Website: crate-barrel
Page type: gifting
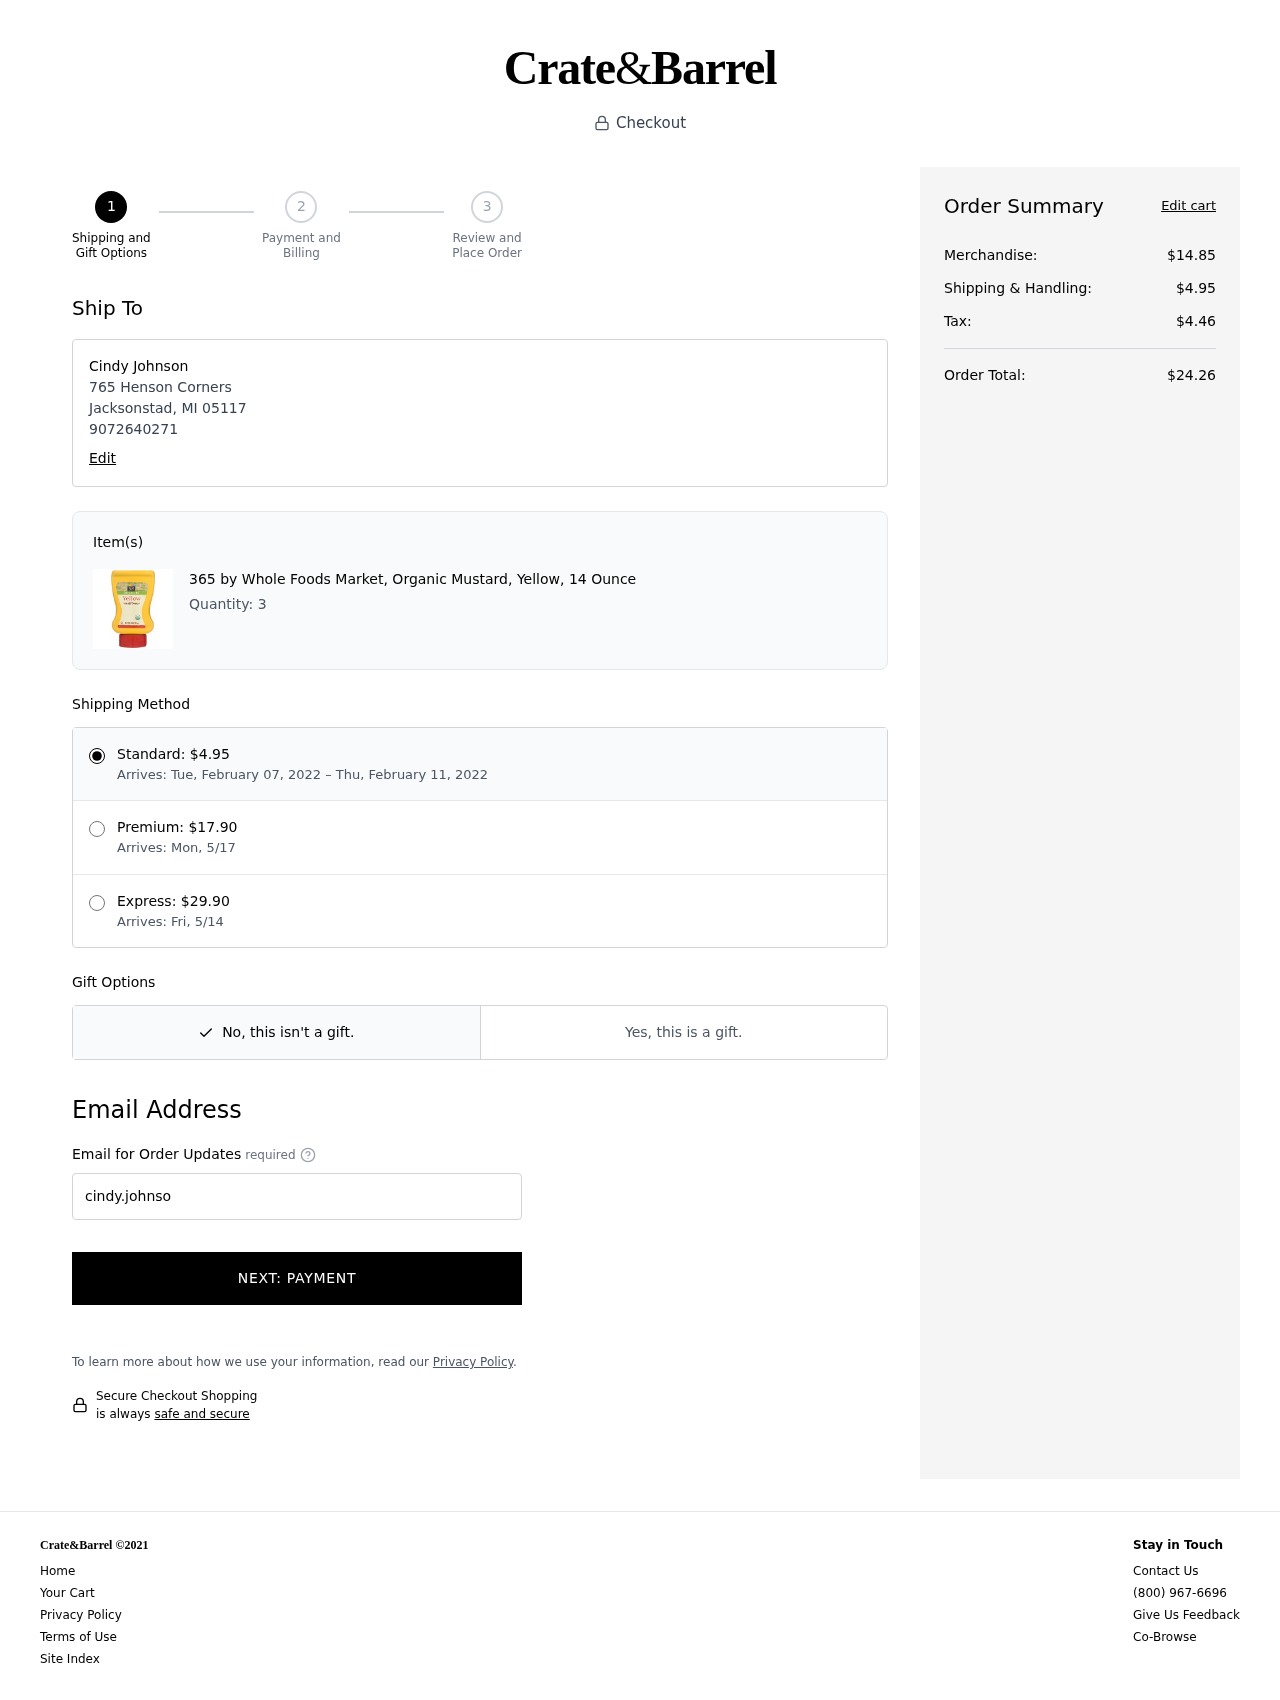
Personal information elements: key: PII_CITY
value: Jacksonstad
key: PII_FULLNAME
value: Cindy Johnson
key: PII_PHONE
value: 9072640271
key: PII_POSTCODE
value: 05117
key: PII_STATE_ABBR
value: MI
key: PII_STREET
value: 765 Henson Corners
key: PII_EMAIL
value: cindy.johnson@gmail.com
Product elements: key: PRODUCT1_NAME
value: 365 by Whole Foods Market, Organic Mustard, Yellow, 14 Ounce
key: PRODUCT1_QUANTITY
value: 3
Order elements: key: ORDER_SHIPPING_DATE
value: February 07, 2022
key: ORDER_DELIVERY_DATE
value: February 11, 2022
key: ORDER_SUBTOTAL
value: $14.85
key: ORDER_SHIPPING_COST
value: $4.95
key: ORDER_TAX
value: $4.46
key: ORDER_TOTAL
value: $24.26